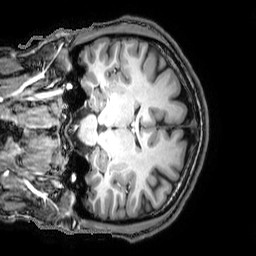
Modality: T1w
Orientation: sagittal
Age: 22
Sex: male
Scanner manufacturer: philips
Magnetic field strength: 3 T
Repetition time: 8.126 s
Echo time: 3.716 s